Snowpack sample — Loveland Pass, Silver Plume, Colorado, USA (1/12/25, 11:40 AM MST)
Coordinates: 39.66, -105.88
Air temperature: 7 °F
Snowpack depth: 140 cm
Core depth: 10 cm
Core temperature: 41 °F
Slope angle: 11°, slope face: 30°
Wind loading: high
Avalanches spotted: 2
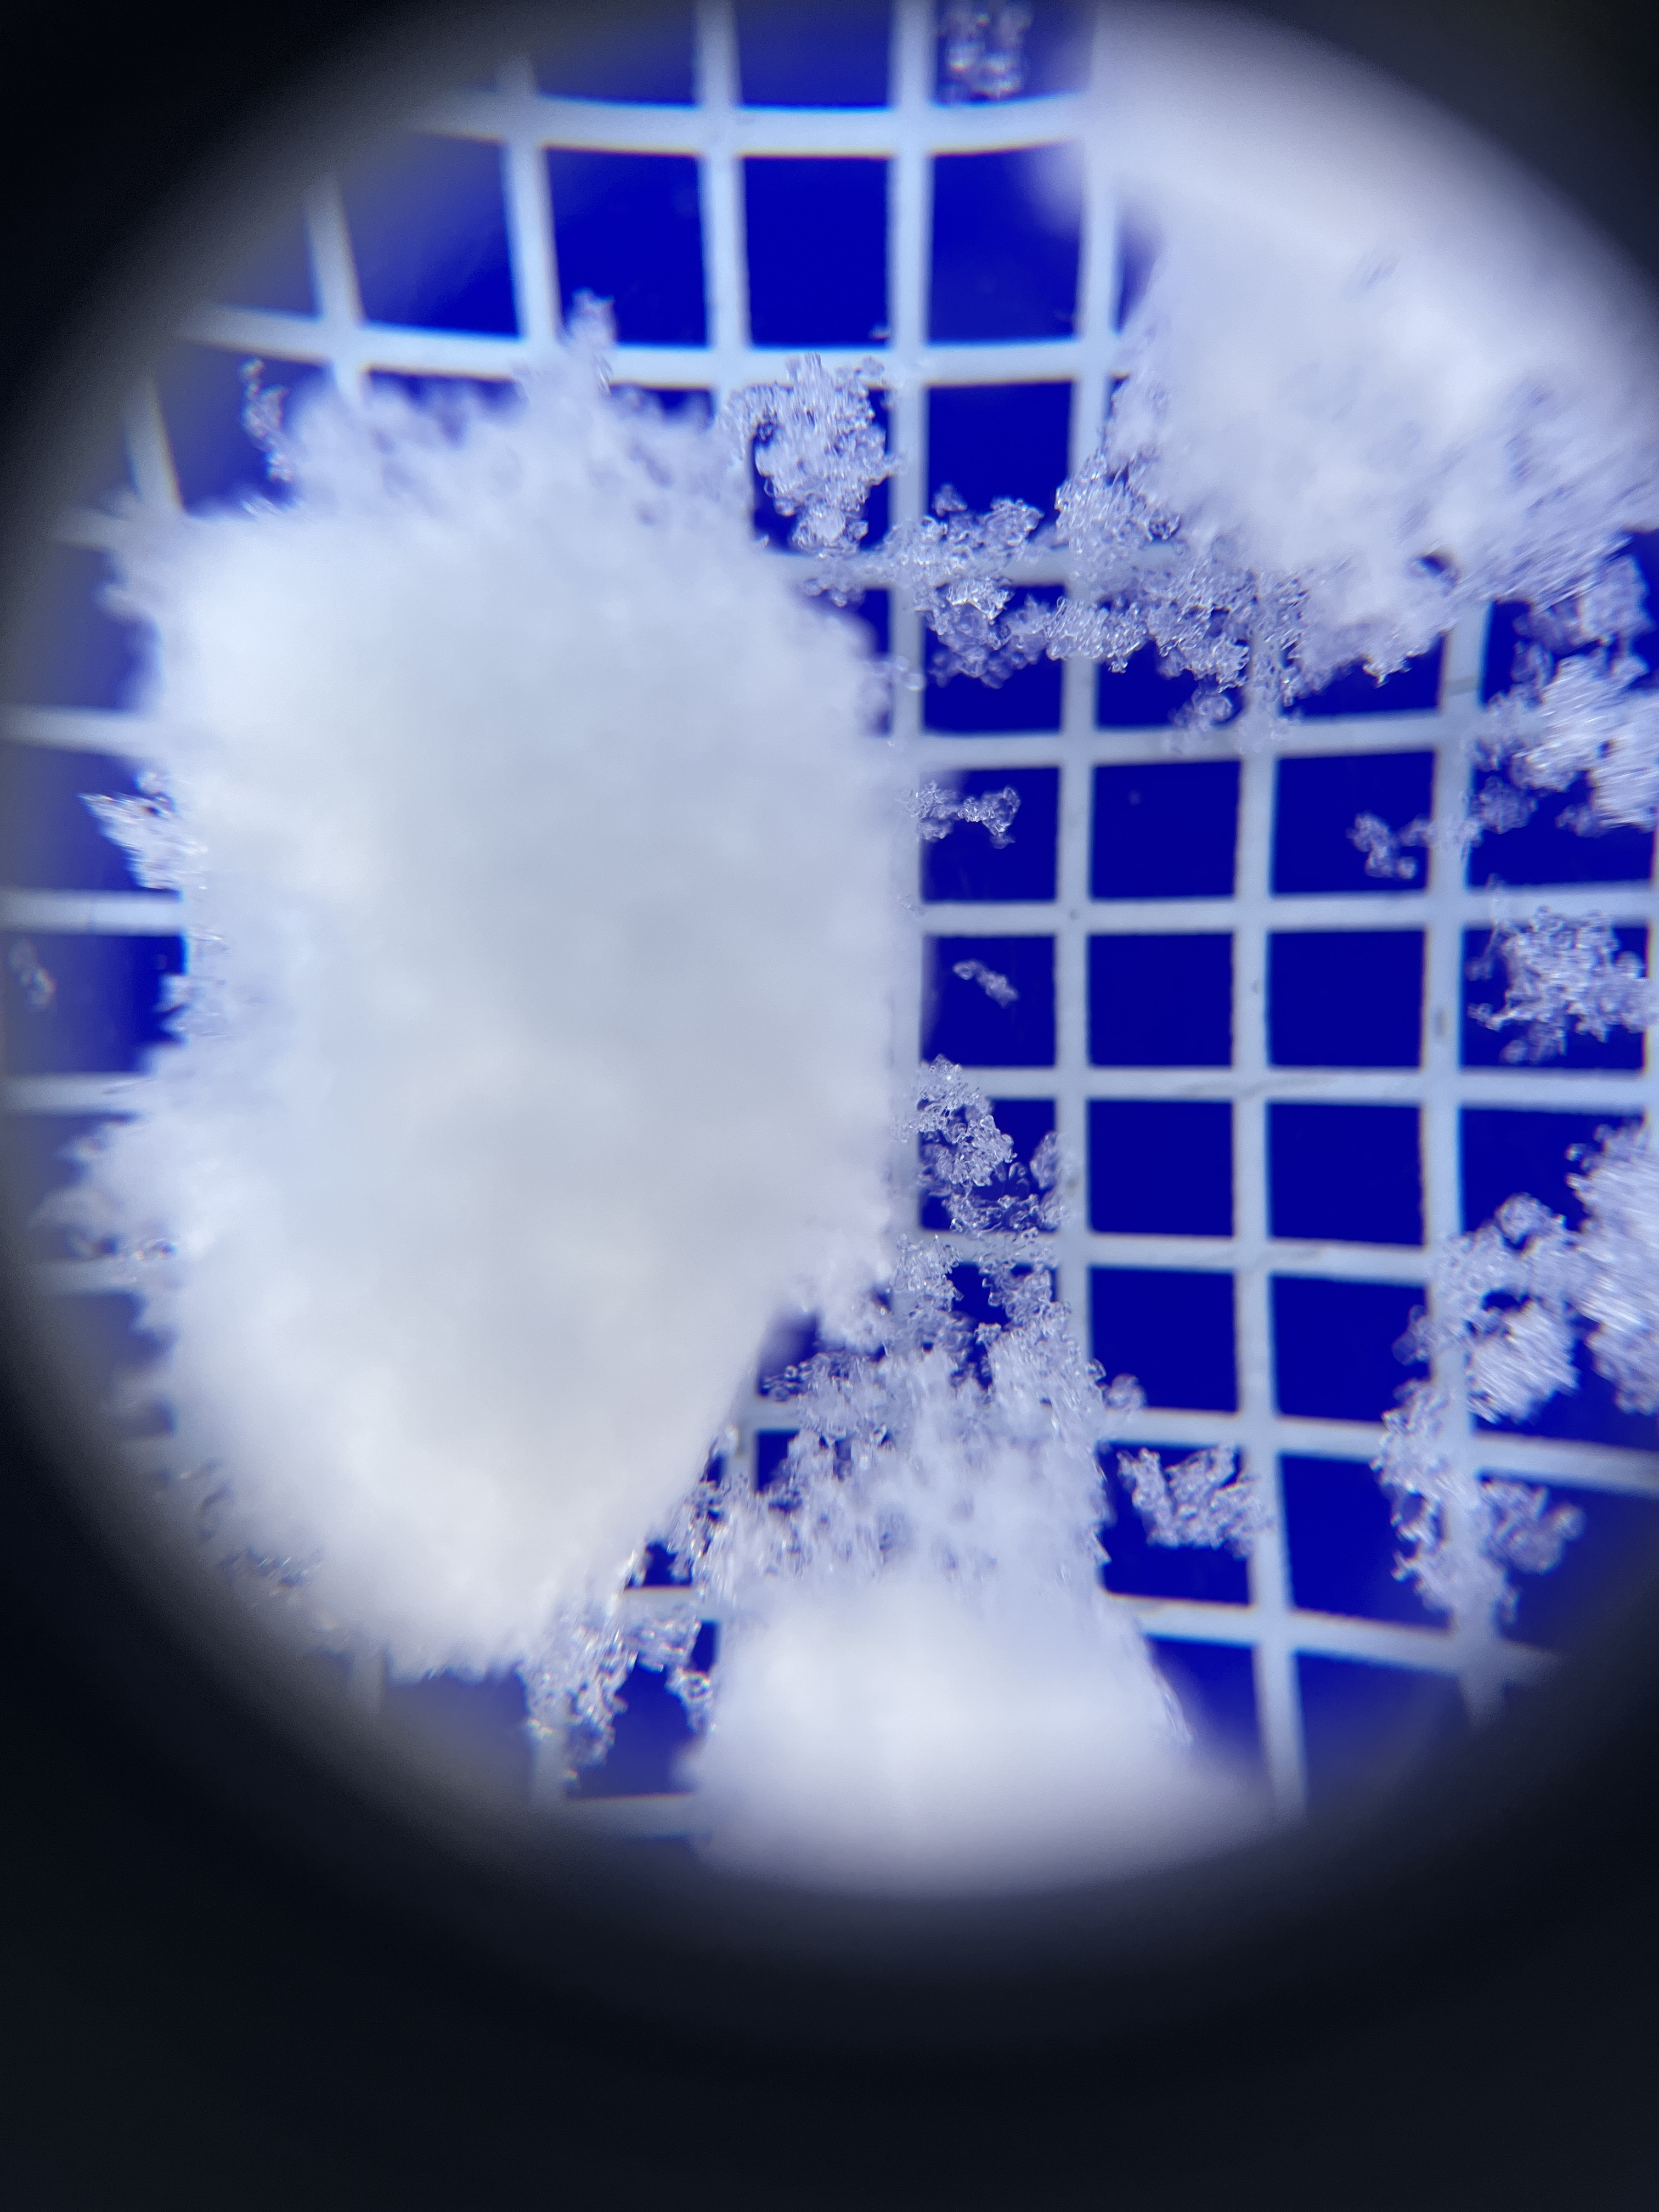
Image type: magnified_profile
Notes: Pilot using slightly modified coring method that took too large segment for snow profile picturing, advised not to use in higher level models. Two avalanche on south face nearby, partially cloudy with light snow in the last 24 hours. Lots of wind loading on eastern features.